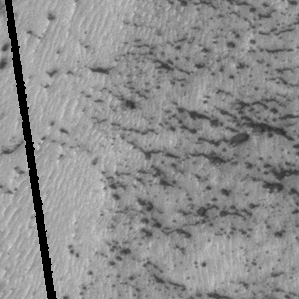
Label: frost